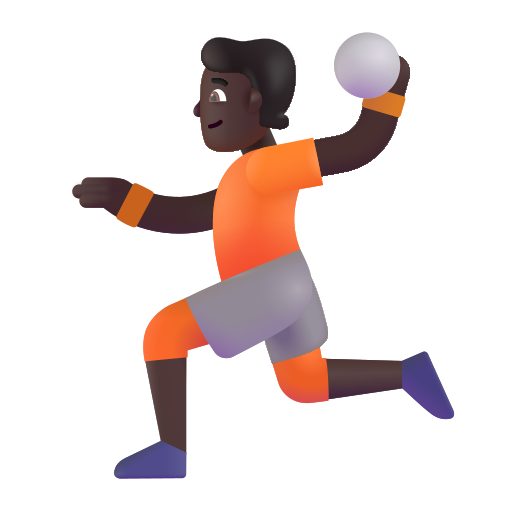
person playing handball color dark